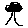
Label: tree